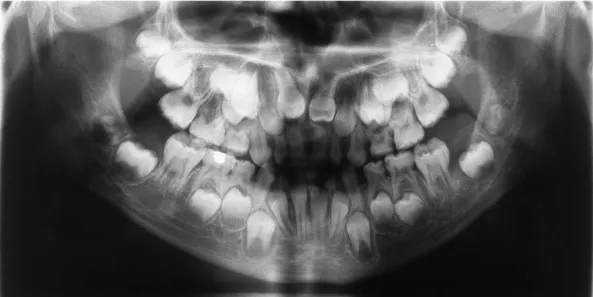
Panoramic X-ray showing supernumerary teeth and impaction of the upper anterior teeth. (From Kolokitha OE, Papadopoulou AK with permission).
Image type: radiology (x_ray)